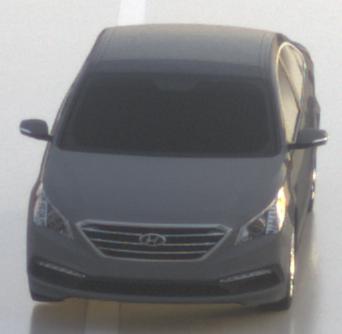
Make: Hyundai
Model: Sonata
Detailed model: Gen. 7
Model produced from: 2015
Model produced until: 2017
Doors: 4
Color: gray
Road condition: wet road
Daytime: sunrise or sunset
Contrast: low contrast